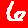
Digit: 6